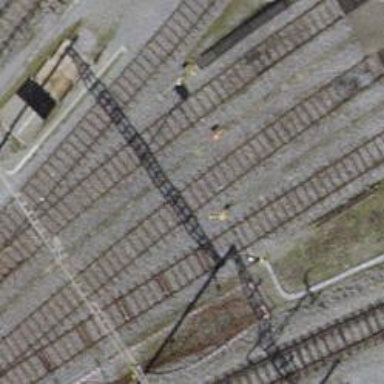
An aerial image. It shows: Railway yard with one track.